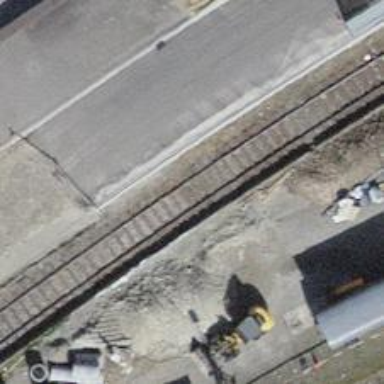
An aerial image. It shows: Single railway spur track.